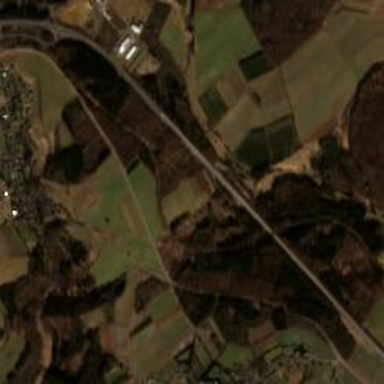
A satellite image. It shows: Asphalt surface on motorway area.